Field crop: maize
Growth stage: 2
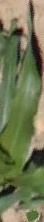
Species: maize